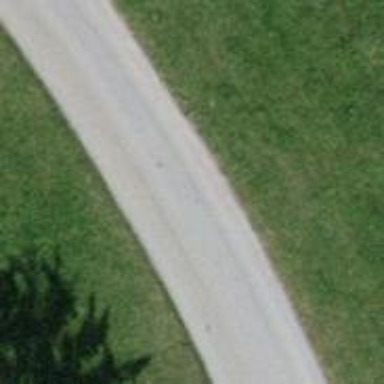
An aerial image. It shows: Unclassified road with asphalt surface.